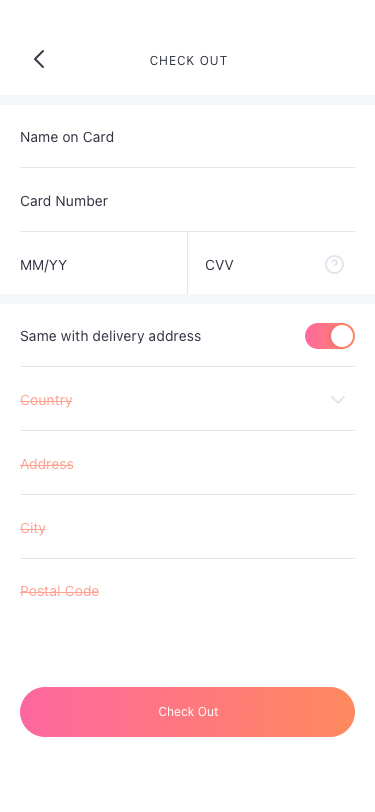
Text in this UI design:
Postal Code
City
Address
Country
Same with delivery address
CVV
MM/YY
Card Number
Name on Card
CHECK OUT